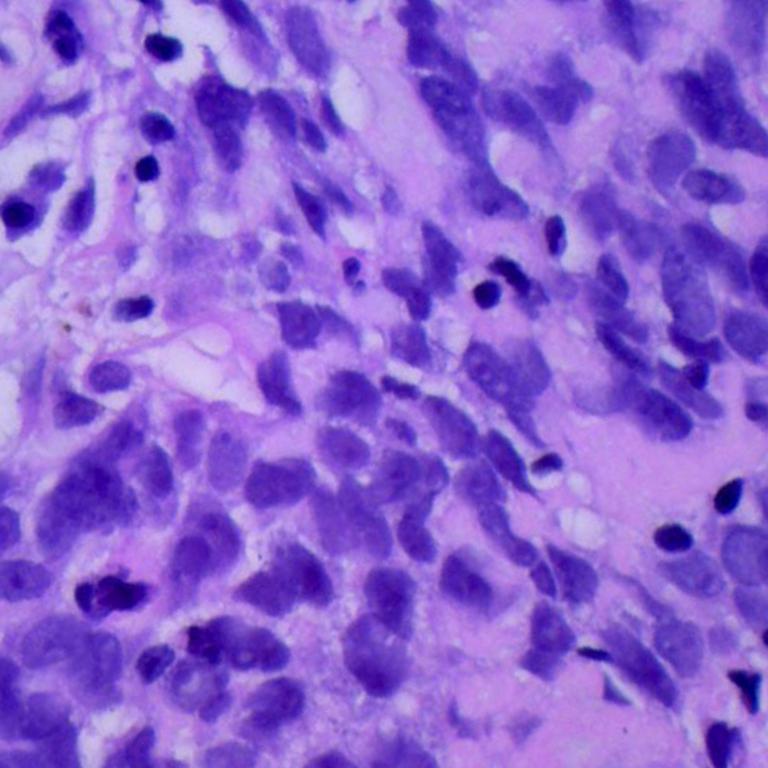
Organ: lung
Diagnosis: squamous carcinomas